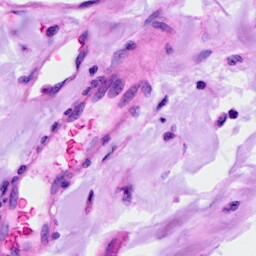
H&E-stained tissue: Ovarian